Interaction volume radius: 10 \u00c5
Interaction volume height: 30 \u00c5
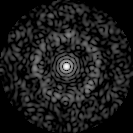
Disorder parameter: 0.866